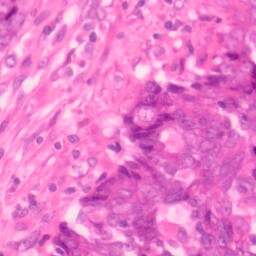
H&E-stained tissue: Colon